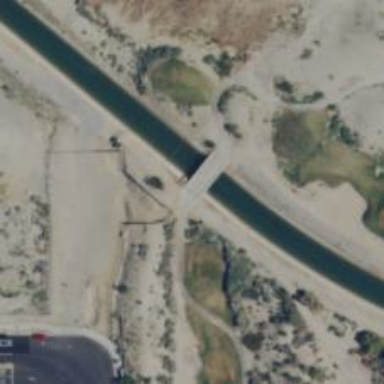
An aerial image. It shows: Path bridge over golf course.